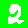
Digit: 2